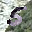
Label: 5